Interaction volume radius: 5 \u00c5
Interaction volume height: 40 \u00c5
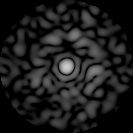
Disorder parameter: 0.8527